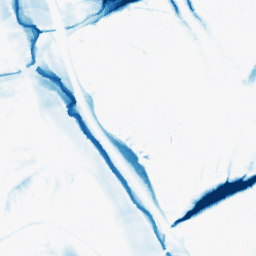
Category: morphological
Decomposition family: morphological_ellipse
Decomposition parameters: operation: closing
width: 30
height: 50
Upsampling method: fft_zeropad
Upsampling parameters: scale: 4
Upsampling scale: 4